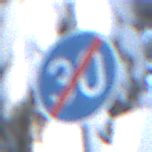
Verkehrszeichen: EndeMindestgeschwindigkeit
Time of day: MorningAfternoon
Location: Outdoor (Nature)
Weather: Clear
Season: Winter
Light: Natural